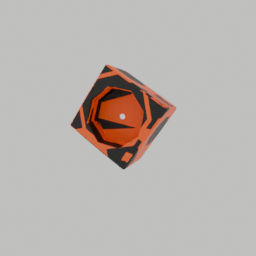
Label: architecture